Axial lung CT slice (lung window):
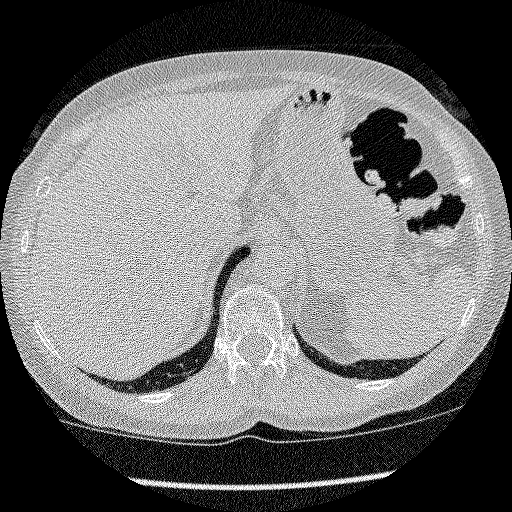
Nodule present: no